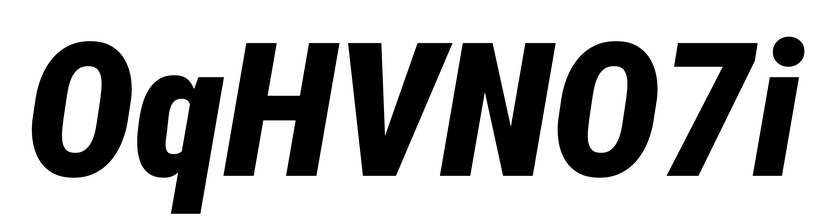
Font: Roboto-Italic_Condensed_Black_Italic